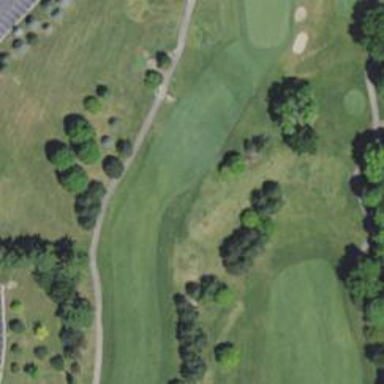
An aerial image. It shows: View of golf hole.